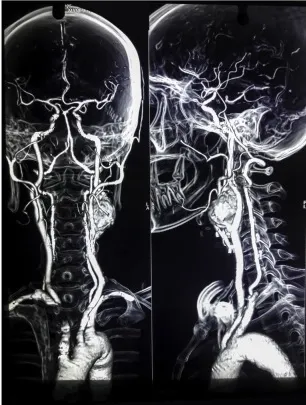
(a-c) CT Angiogram of neck vessels showing heterogenously enhancing lesion at the left carotid bifurcation with splaying of left internal and external carotid arteries.
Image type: radiology (ct)